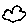
Label: cloud